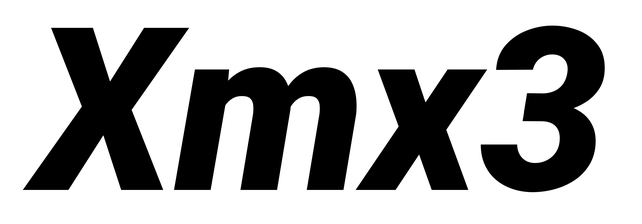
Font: Roboto-Italic_Black_Italic